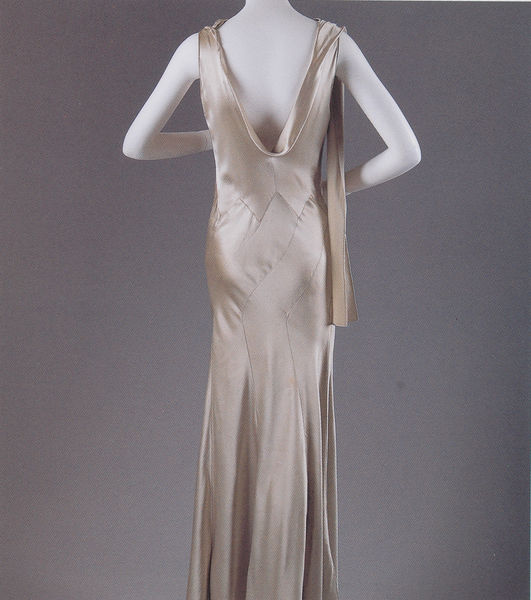
Titel: Abendkleid
Künstler: Madeleine Vionnet
Institution: unbekannt
Schlagwörter: körper, nackt, schatten, weiß, abend, ausschnitt, frau, grau, hell, kleid, licht, rücken, schaufenster, schal, tuch, beige, mode, rock, schleife, arm, arme, band, falten, lang, samt, silber, figur, gewand, gold, stoff, schultern, seide, statue, beine, schärpe, schleppe, hintern, rückenansicht, modell, italien, creme, lila, glanz, gerade, robe, glänzend, faltenwurf, plastik, naht, abendkleid, satin, foto, fotografie, schimmer, schnitt, entwurf, brokat, puppe, fließend, garderobe, textil, träger, design, taft, bahnen, schimmernd, nähte, hochzeitskleid, geschmeidig, kleiderpuppe, v-ausschnitt, haute couture, designer, abendkkleid, armani, hell ausschnutt, mannekin, ponah, repoussoire, rückenausschnitt, seidig, twenties